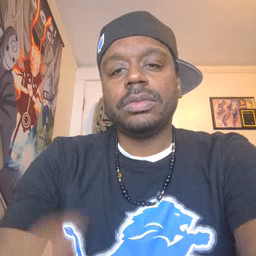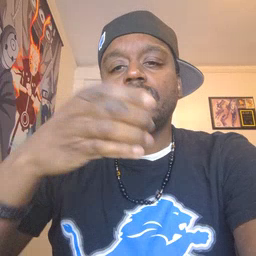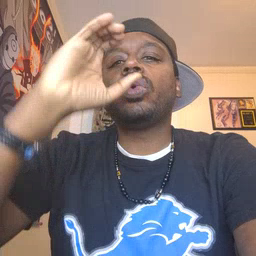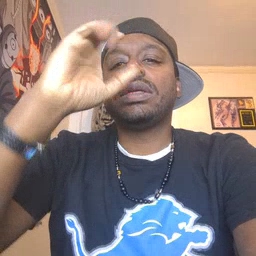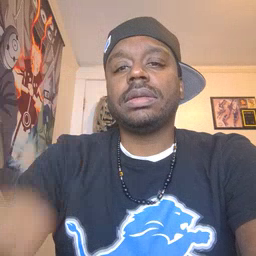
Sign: drink